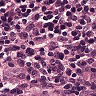
Metastatic tissue present: yes